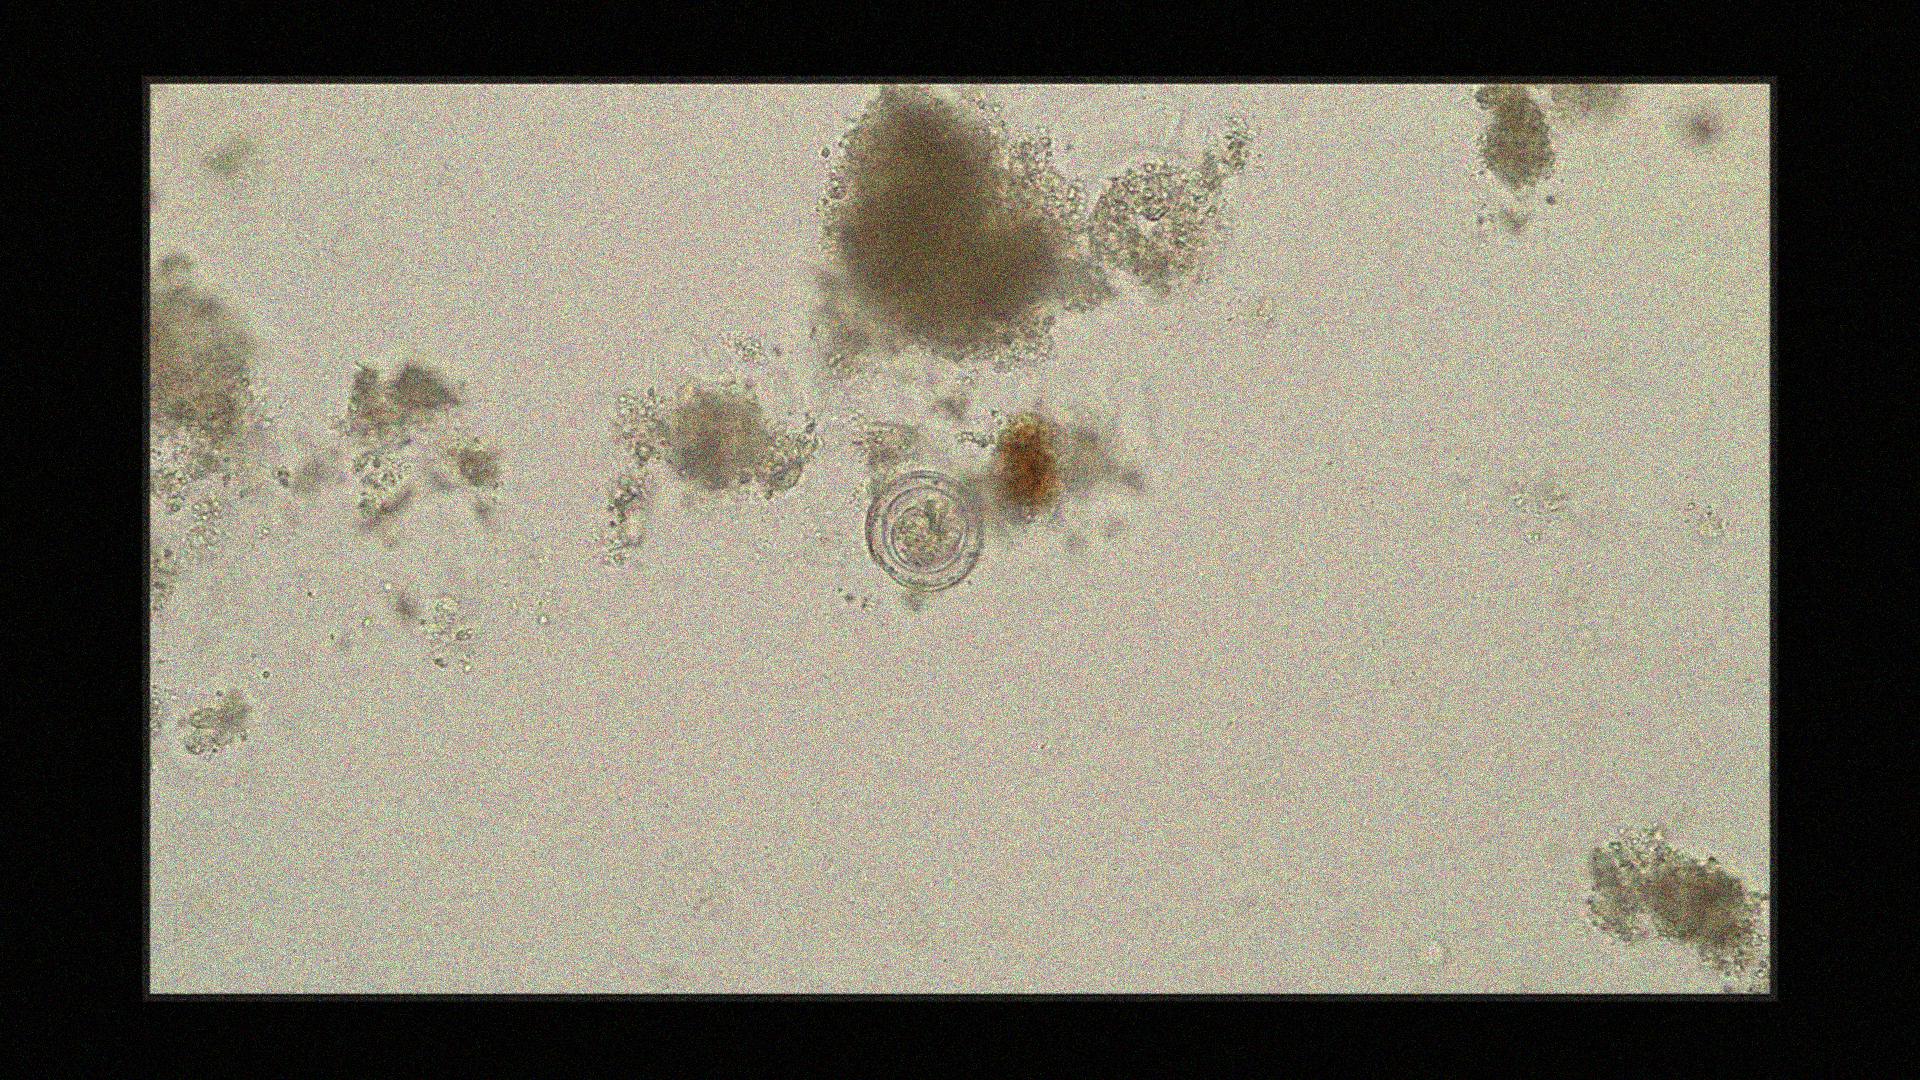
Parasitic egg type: Hymenolepis nana